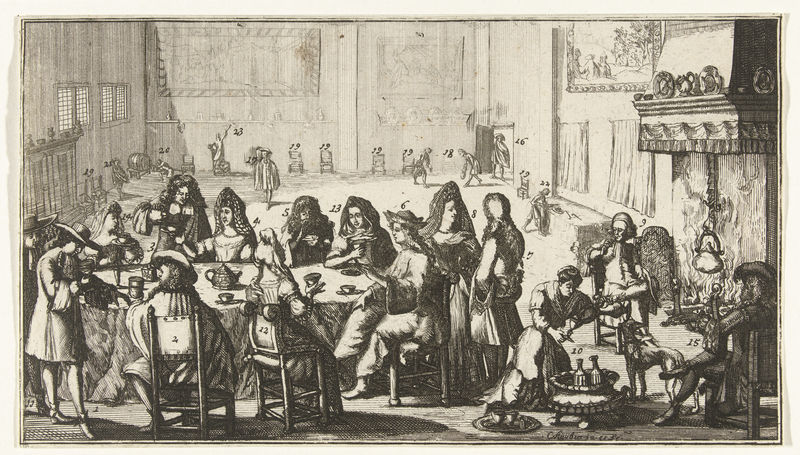
Titel: Theepartij van de vorsten van Europa voorafgaand op de oorlog in 1690
Künstler: Cornelis Huyberts
Standort: Amsterdam
Institution: Rijksmuseum
Schlagwörter: hut, perücke, halle, spiel, bankett, nummern, nummerierungen